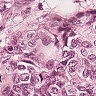
Metastatic tissue present: yes